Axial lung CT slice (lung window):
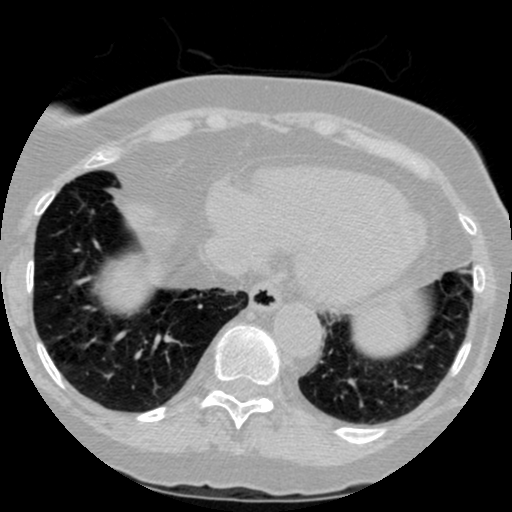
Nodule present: no